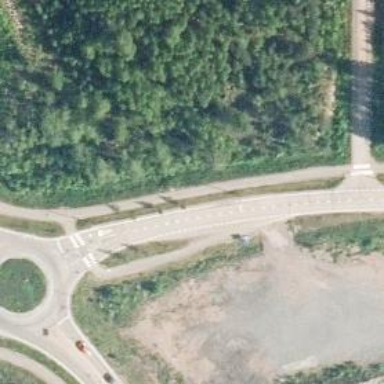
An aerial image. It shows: Asphalt cycleway.